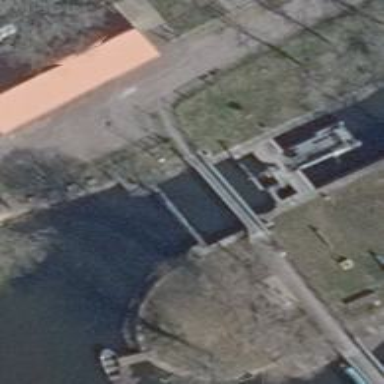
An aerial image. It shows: Weir in waterway.